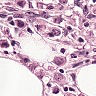
Metastatic tissue present: yes